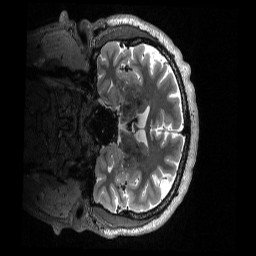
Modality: T2w
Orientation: coronal
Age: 39
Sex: male
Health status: ill
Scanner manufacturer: siemens
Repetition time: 3.2 s